Question: I have an error in MVC/Controllers/ProductCOntroller.cs when trying to build solution.
Need to have a reference to 'SportsStore.Domain' in 'SportsStore.WebUI'
'''
using System.Linq;
using System.Web.Mvc;
using SportsStore.Domain.Abstract;
namespace SportsStore.WebUI.Controllers
{
public class ProductController : Controller
{
private IProductRepository repository;
public ProductController(IProductRepository productRepository)
{
repository = productRepository;
}
}
}
'''
The type or namespace name 'Domain' does not exist in the namespace 'SportsStore' (are you missing an assembly reference?)
I have set up Project dependencies for MVC (WebUI) to C# class library (Domain)
How to fix it?

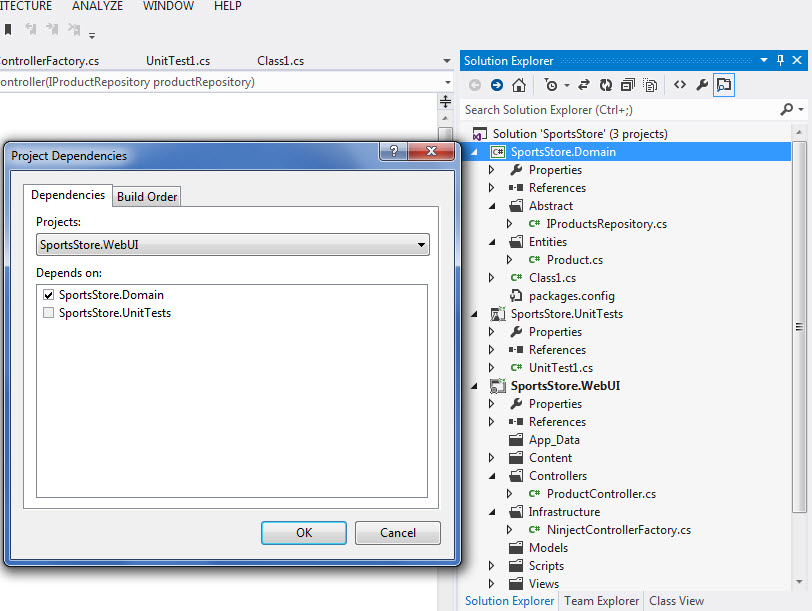
Answer: You need to add a reference to 'SportsStore.Domain' in 'SportsStore.WebUI'?.
You can do this be right clicking on the "References" folder under 'SportsStore.WebUI' in the Solution Explorer and selecting "Add Reference...".

then navigate to the "Solution" Tab:

and select SportsStore.Domain.